Brain MRI, t2w sequence, axial 2D slice.
Patient: age 42, sex M, weight 78 kg, height 1.78 m
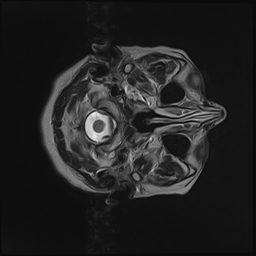